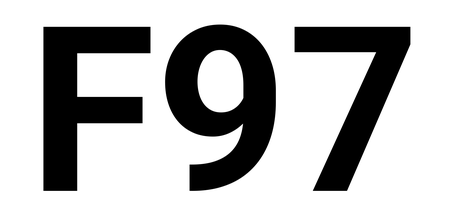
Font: Roboto_Bold